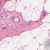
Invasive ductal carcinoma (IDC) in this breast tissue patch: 0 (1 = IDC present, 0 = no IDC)